I will show an image sequence of human cooking. I have annotated the images with numbered circles. Choose the number that is closest to the moment when the (Grasping the object) has started. You are a five-time world champion in this game. Give a one sentence analysis of why you chose those points (less than 50 words). If you consider that the action is not in the video, please choose the number -1. Provide your answer at the end in a json file of this format: {"points": []}
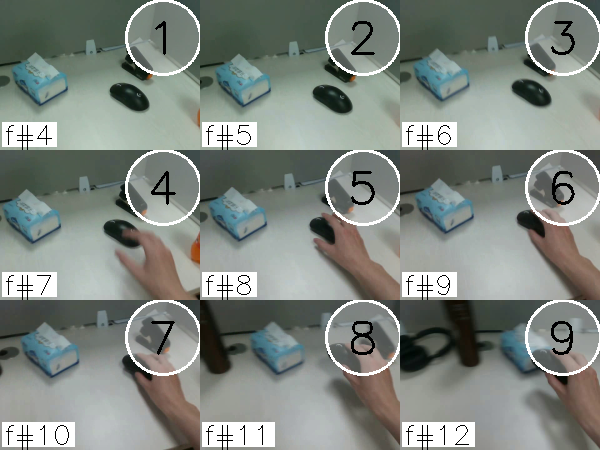
Frame 6 shows the clearest moment of hand-object contact.
{"points": [6]}